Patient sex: M
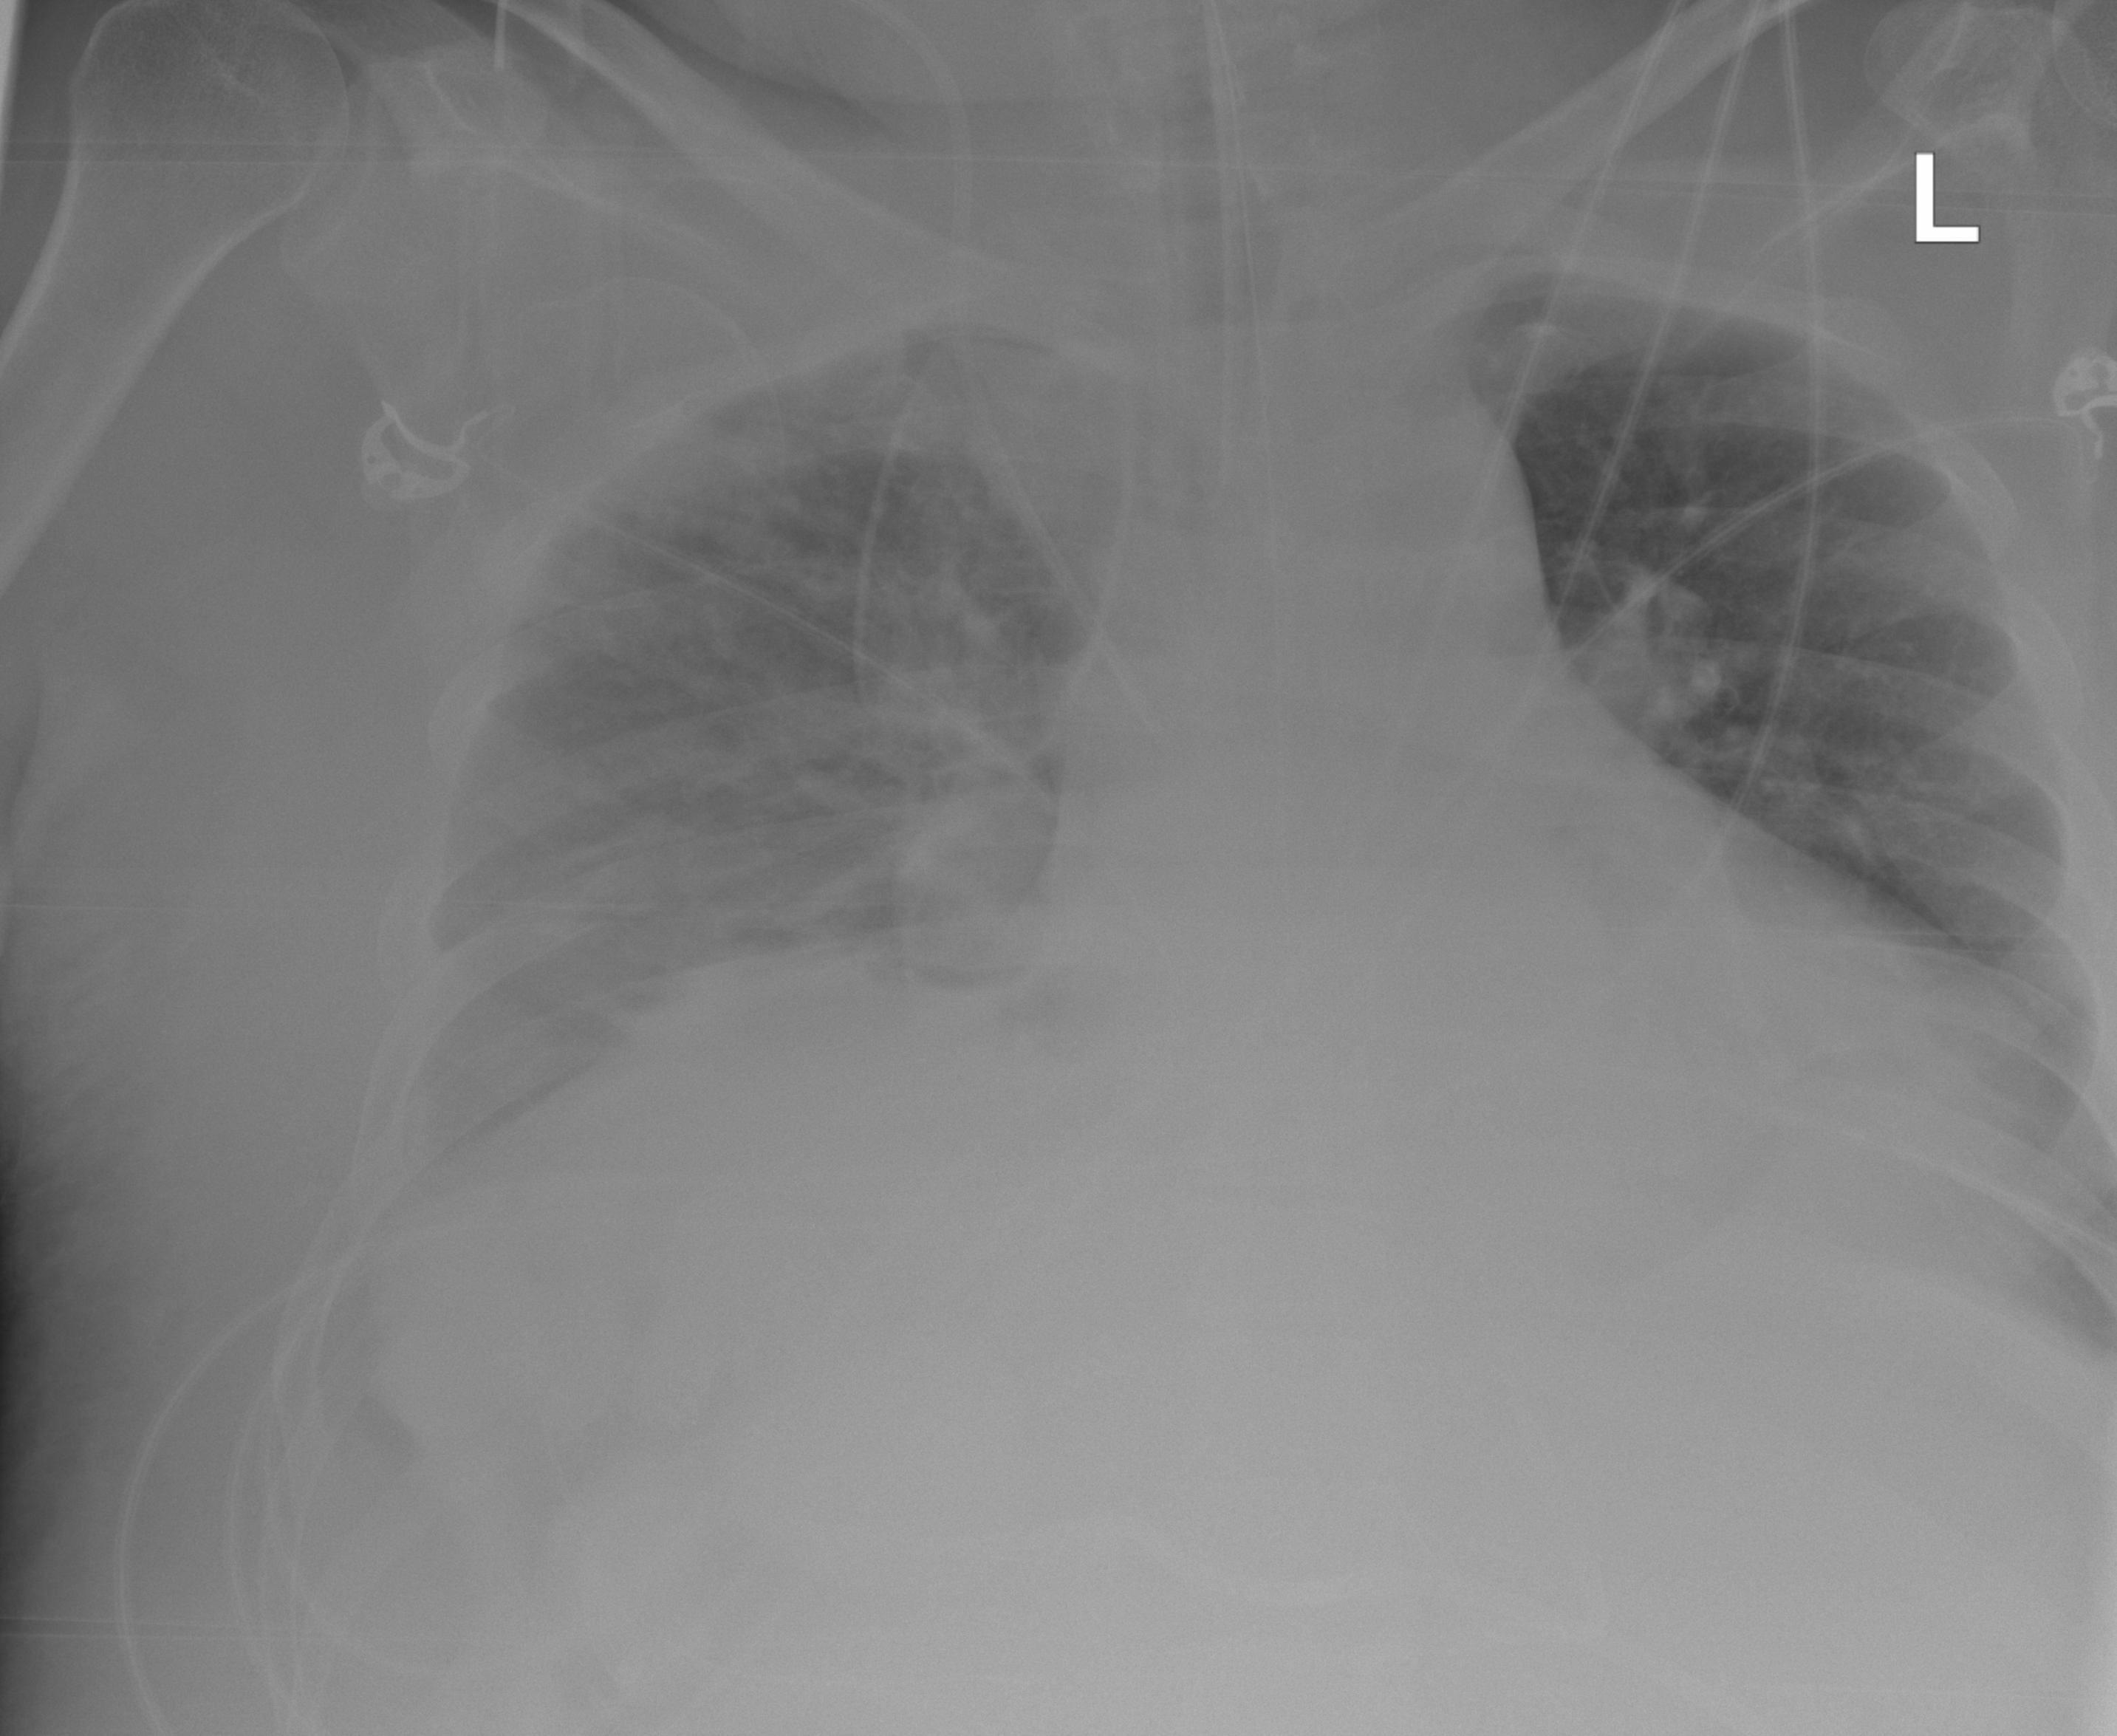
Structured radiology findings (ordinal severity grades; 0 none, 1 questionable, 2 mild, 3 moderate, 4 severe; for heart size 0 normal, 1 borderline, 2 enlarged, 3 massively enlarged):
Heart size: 2
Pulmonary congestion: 2
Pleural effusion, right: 2
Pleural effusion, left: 1
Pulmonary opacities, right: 2
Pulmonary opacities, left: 0
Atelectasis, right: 2
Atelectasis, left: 1